Field crop: maize
Growth stage: 1
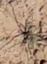
Species: lolium